Question: I have a curious little bug in some HTML that only show up in Firefox 17 (OSX 10.8.2, no other OS tested yet). I have a 'sidebar' css class that encloses some text which is a repeating element on a number of pages. On one page (only) this text renders as if it has its css visiblility property set to 'hidden' (it does not display, but leaves the correct space around itself).

Here is the css class:
'''
.sidebar {
position:fixed;
top: 2px;
left:4px;
display:table-cell;
vertical-align:bottom;
z-index: 2;
width: 700px;
height: 64px;
-webkit-transform: rotate(90deg) translateX(320px) translateY(340px) scale(1);
-moz-transform: rotate(90deg) translateX(320px) translateY(340px) scale(1);
-o-transform: rotate(90deg) translateX(320px) translateY(340px) scale(1);
-ms-transform: rotate(90deg) translateX(320px) translateY(340px) scale(1);
transform: rotate(90deg) translateX(320px) translateY(340px) scale(1);
}
'''
The affected HTML:
'''
<div class="sidebar" >
<span class="TMUP1">
<a href="/">Section_Header</a>
</span>
<span class="sidebarcontents" style="vertical-align: 50%">
Subsection_Header
</span>
</div>
'''
All pages on the site contain an identical piece of google analytics asynchronous tracking javascript. If I remove this code, the bug disappears. I have checked the code and it is correct. It is used on every page in the site, and all other pages, with the SAME html (it's a repeating header) render fine
The google js code:
'''
<script type="text/javascript">
var _gaq = _gaq || [];
_gaq.push(['_setAccount', 'UA-000000-0']);
_gaq.push(['_trackPageview']);
(function() {
var ga = document.createElement('script'); ga.type = 'text/javascript'; ga.async = true;
ga.src = ('https:' == document.location.protocol ? 'https://ssl' : 'http://www') + '.google-analytics.com/ga.js';
var s = document.getElementsByTagName('script')[0]; s.parentNode.insertBefore(ga, s);
})();
</script>
'''
The bug disappears under any of the following conditions
- viewed in firefox 16 (same user settings and plugins), or any other browser.
- viewed in firefox 17 / safe mode
- remove the google analytics code
- replace the following line from the 'sidebar' class css
'''
-moz-transform: rotate(90deg) translateX(320px) translateY(340px) scale(1);
'''
with
'''
-moz-transform: translateX(320px) translateY(340px) scale(1);
'''
(i.e remove the rotation)
It has nothing to do with plugins and addons, as if I manually disable all of these the bug is still evident.
Other pages with the same HTML, same css and the same google analytics code render fine.
The problem page is the largest on the site (~10KB of optimised/gzipped html with around 160 small images / 880KB to load), all other pages are smaller.
The body is almost entirely made up of 160 repeats of this element
'''
<div class= "outerDiv" style="background-color:transparent">
<div class="innerDiv">
<a href='/artists/artist_name/'>
<img src="/artists/artist_name/_portrait/artist_portrait.jpg" alt="" width="150" />
</a>
<div class="short_caption">
<a href='/artists/artist_name/' style="color:white">artist_name</a>
<br />artist_location
</div></div></div>
'''
If I drastically cut the number of these elements down this also fixes the bug.
Any ideas how to further isolate/fix the bug? At the moment it seems like i'd have to either sacrifice analytics or redesign the site, both of which seem a little excessive.
I've done a lot more investigating, and got it down to this.
- '<script></script>'- - - - - - -
Here are some sample pages showing the issue (I'd avoided them in the original question as I guess that linking is a little frowned upon here). Browser cache needs to be emptied between each page view to gauge the bug effect accurately
- <URL>- - '<script></script>'
These samples are all derived from the test page:
- <URL>- '<script></script>''<script></script>'
I can't seem to eliminate the bug without changing the design of the page to such a degree I'd have to redesign the site which seems a little OTT for one version of one browser. I am hoping for a more practical workaround. I tried using jQuery browser sniffing but as javascript seems to introduce the bug that's a non-starter.
Now I have had a chance to test on a different machine, and find the bug is manifest very rarely. Testing as a new user on the original machine doesn't display the bug at all. So it is clearly something to do with user settings and - hopefully then - fairly rare.
Following a suggestion by @Boris, I have tried incremental rotation to see where and how the page is breaking up. It is fine from rotate(0deg) until about 80deg, after which it starts to fall apart. I've added 1px borders to all elements to help isolate the issue...
- <URL>
answering some suggestions from @arttronics - here is a <URL>.
- <URL>- -
After performing a Firefox reset (as per @arttronics' answer) the bug is still here, albeit perhaps a little less resilient.
Prior to reset this would invoke the bug
- clear the cache
- refresh the page
Post-reset, clearing the cache and refreshing brings up the bug about 50% of the time. If I clear the cache, restart firefox, return to the page - it is still there, every time.
---
Ok I'm going to answer my own question ... I have not found a solution, but thanks to the interest and amazing efforts of the stack overflow community it seems fairly clear to me that...
- - -
Therefore, in the interests of moving on with other issues, I suggest we put this question to rest! Thanks to everyone who made comments and suggestions, it's been a very educational process.
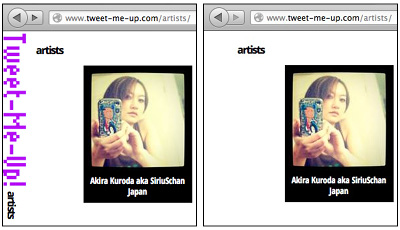
Answer: Based on your detailed question and the resulting comments, this particular bug is only unique to you, and under certain conditions (new OS User Profile has no issues while new Firefox User Profile has issues).
It's then time to Firefox. Just <URL> instead.
---
> As of yet I did not see anybody reply that they too see this logo
sinkhole issue, but at lease Firefox 18 ETA is in 3 weeks as of this
comment.
Having said that, the solution may be just to wait until is released.